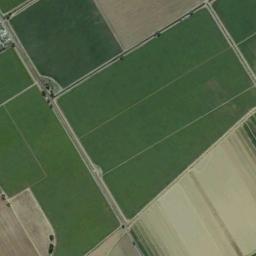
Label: rectangular_farmland